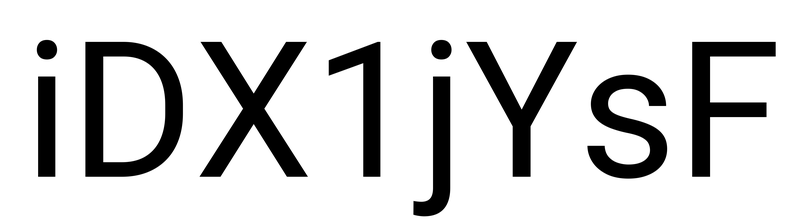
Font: Roboto_Regular